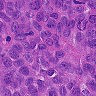
Metastatic tissue present: yes